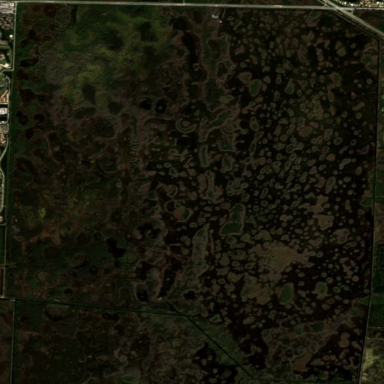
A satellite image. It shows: Swamp wetland within nature reserve.